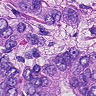
Metastatic tissue present: yes